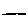
Label: line